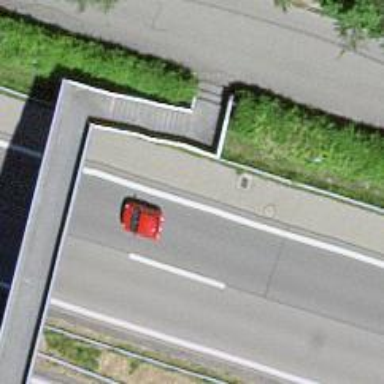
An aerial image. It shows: Bridge with steps for pedestrians.